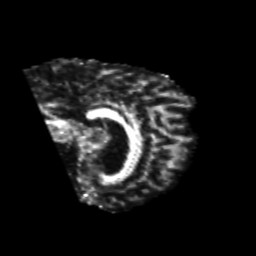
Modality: FA
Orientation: sagittal
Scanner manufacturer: siemens
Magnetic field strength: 3 T
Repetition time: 6.8 s
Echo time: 0.093 s